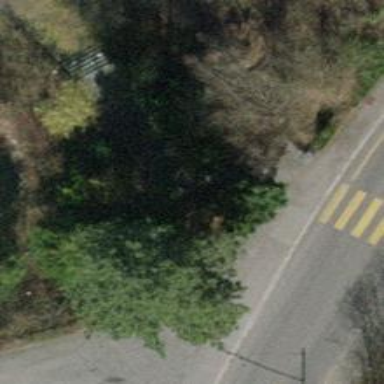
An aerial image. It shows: Road with steps.